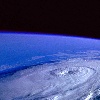
Label: cloud